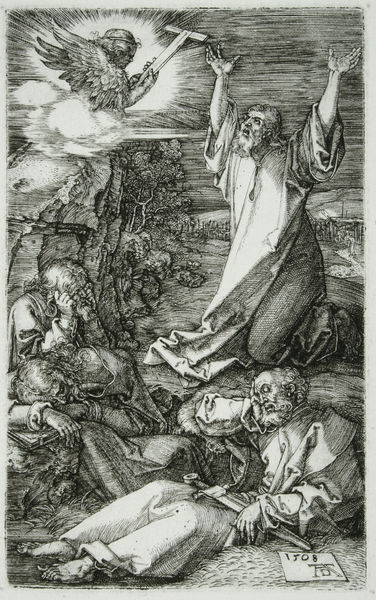
Titel: Kupferstich-Passion, 2 - Christus am Ölberg
Künstler: Albrecht Dürer
Standort: viele Standorte
Institution: Seriendruck
Schlagwörter: dunkel, felsen, flügel, himmel, laub, mann, schatten, schlaf, weiß, wolken, bäume, landschaft, finger, geste, grau, hell, licht, männer, nacht, schwarz, weg, wolke, bart, bärte, arme, bibel, falten, stehen, tod, trauer, gesten, hände, signatur, boden, gewand, blatt, renaissance, engel, garten, füße, holzschnitt, liegen, schlafen, schlafend, fels, grafik, graphik, men, people, religious, robes, sword, white, tafel, black, dress, falte, figures, old, robe, print, ad, liegend, moses, kreuz, religion, strahlen, druck, lithographie, schraffur, schraffuren, radierung, stich, schwarzweiß, schwert, knien, gebet, schein, verzweiflung, feather, sad, christus, jesus, apokalypse, hilfe, angel, angels, clouds, heaven, man, sky, kniend, vision, schatte, erhoben, kruzifix, erscheinung, feet, light, garden, dürer, drawing, paper, erleuchtung, jünger, kupferstich, black and white, gravure, jerusalem, allegory, beard, old man, petrus, saint, schlafender, cross, wings, nürnberg, botschaft, ancient, prayer, art, signature, engraving, golgotha, albrecht, albrecht dürer, schlfend, apostel, jjj, book, christ, crucifix, old men, passion, sleep, sleeping, allemagne, monogram, christus am ölberg, ölberg, anrufung, christian, paulus, christianity, gethsemane, schläfer, croix, saints, kneeling, pray, getsemane, durer, prophet, apkalypse, holuschnitt, römisches kreuz, date, schalfend, 1508, john, linolstich, symbols, demon, bald head, peter, apostles, agony, james, chrtistus, revelation, praising, angelvision